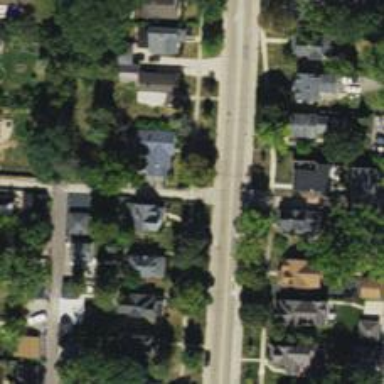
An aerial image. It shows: Alley classified as service road.